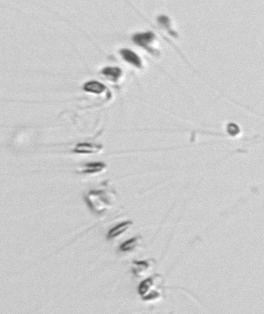
Label: Chaetoceros_socialis